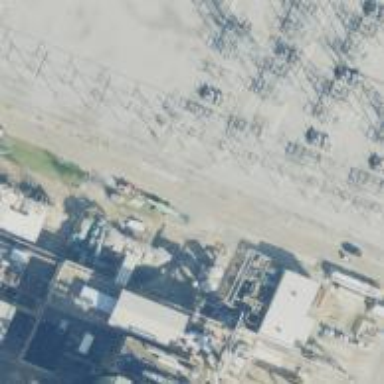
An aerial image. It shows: Switch used for power control.